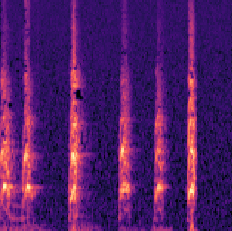
Sound class: Dog